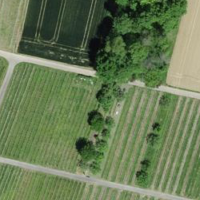
EUNIS habitat code: 25
Species observed at this site:
Certhia brachydactyla
Corvus corone
Emberiza citrinella
Dendrocopos major
Turdus viscivorus
Buteo buteo
Sylvia atricapilla
Spinus spinus
Poecile palustris
Pernis apivorus
Erithacus rubecula
Pica pica
Phoenicurus ochruros
Garrulus glandarius
Columba livia
Falco tinnunculus
Picus viridis
Accipiter nisus
Motacilla cinerea
Cyanistes caeruleus
Anas platyrhynchos
Sturnus vulgaris
Chloris chloris
Troglodytes troglodytes
Streptopelia decaocto
Corvus frugilegus
Fringilla coelebs
Passer domesticus
Coloeus monedula
Passer montanus
Turdus merula
Carduelis carduelis
Columba palumbus
Parus major
Hirundo rustica
Milvus migrans
Milvus milvus
Turdus pilaris
Ciconia ciconia
Motacilla alba
Delichon urbicum